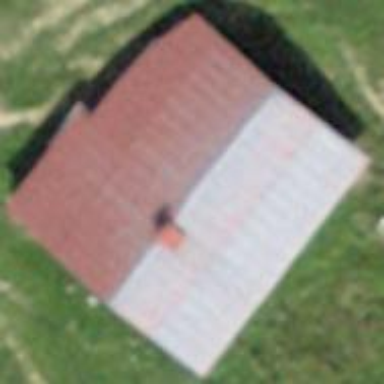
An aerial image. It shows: Cabin.